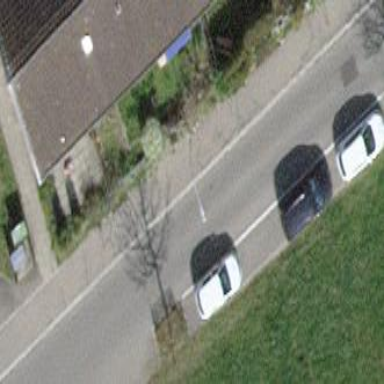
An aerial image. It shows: Parking area with surface.